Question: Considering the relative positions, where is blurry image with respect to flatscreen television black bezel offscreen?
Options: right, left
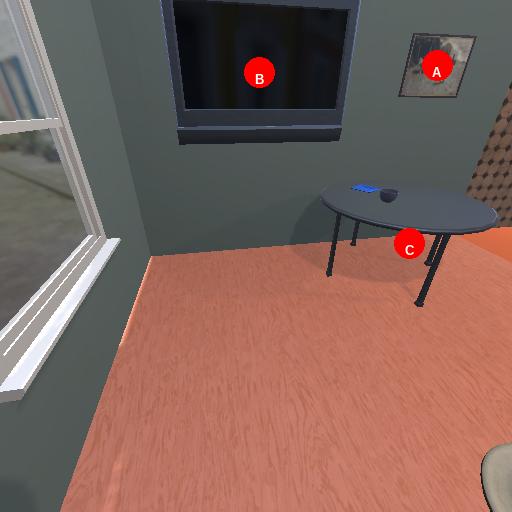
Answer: right